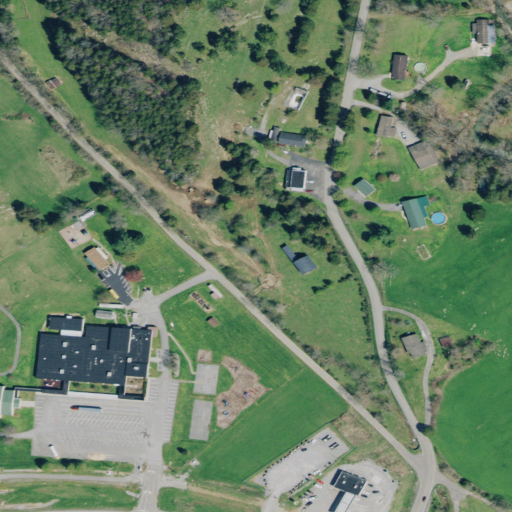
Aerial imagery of valley in Tennessee named Manis Hollow containing pasture, low intensity development, medium intensity development, open development, evergreen forest, high intensity development, deciduous forest, and mixed forest